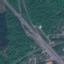
Land use / land cover: Highway